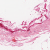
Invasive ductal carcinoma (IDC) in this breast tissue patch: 0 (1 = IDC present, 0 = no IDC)